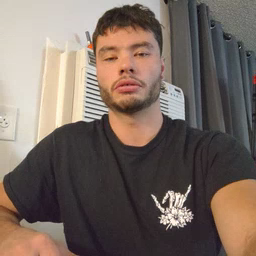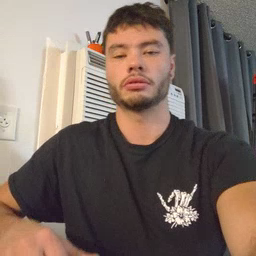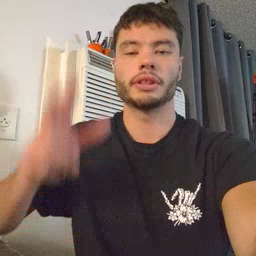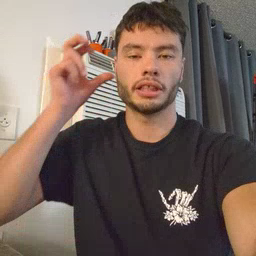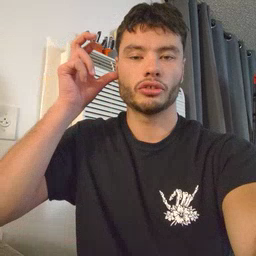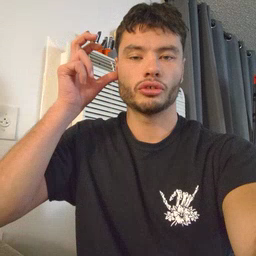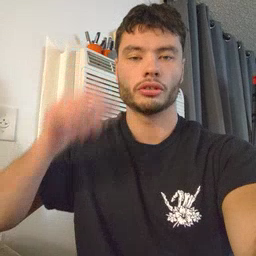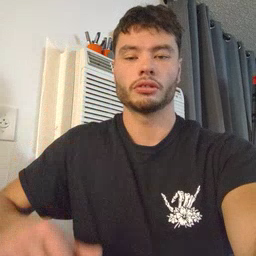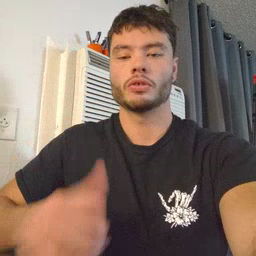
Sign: hear